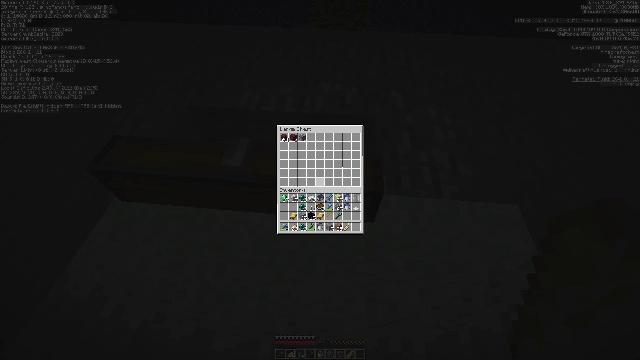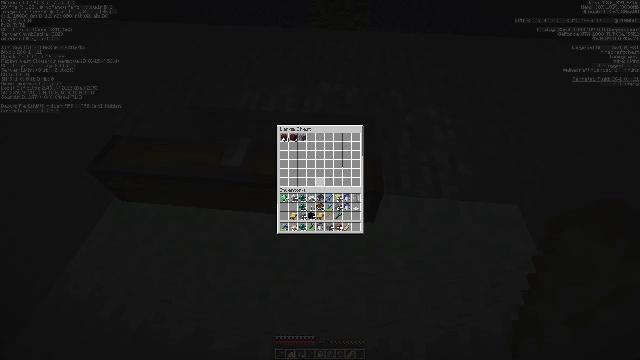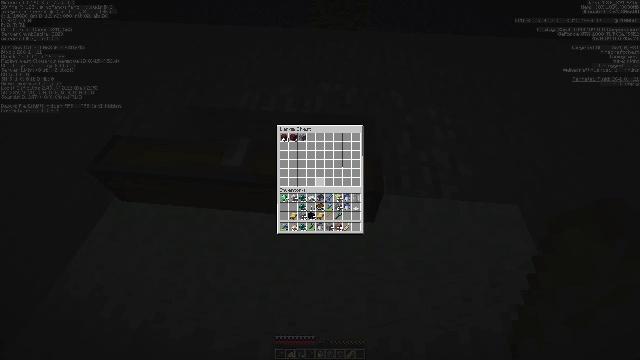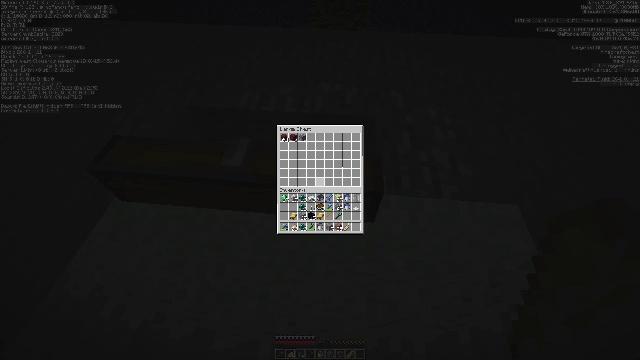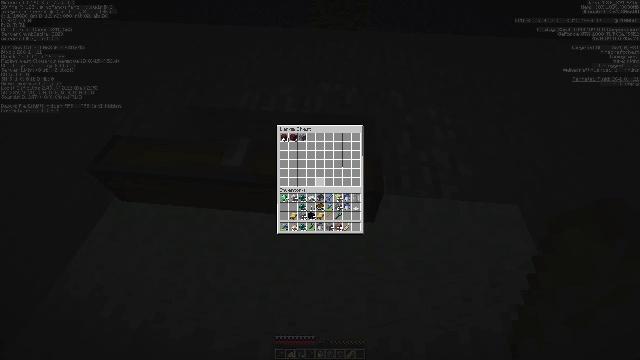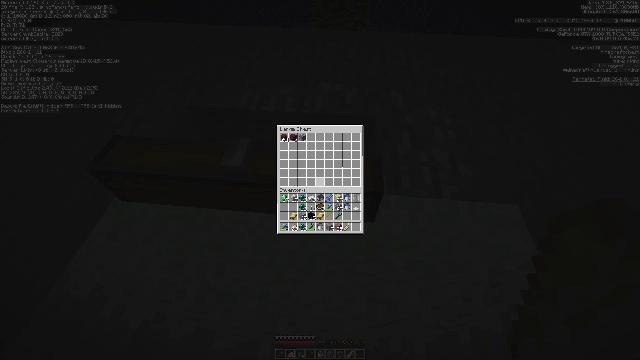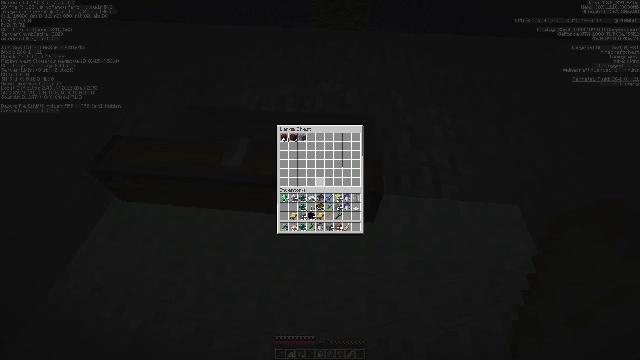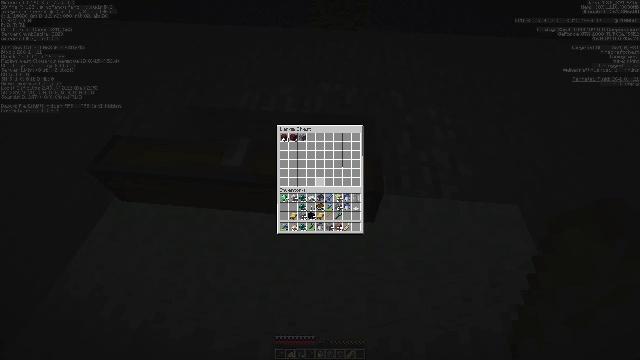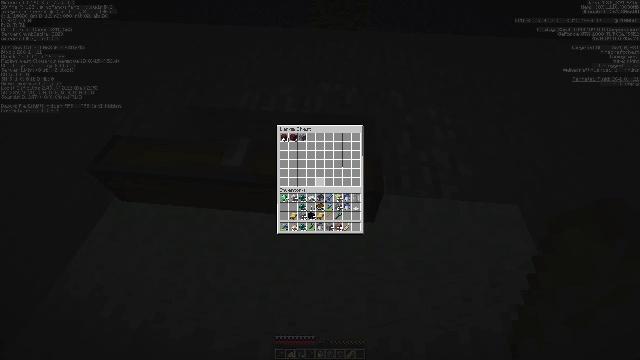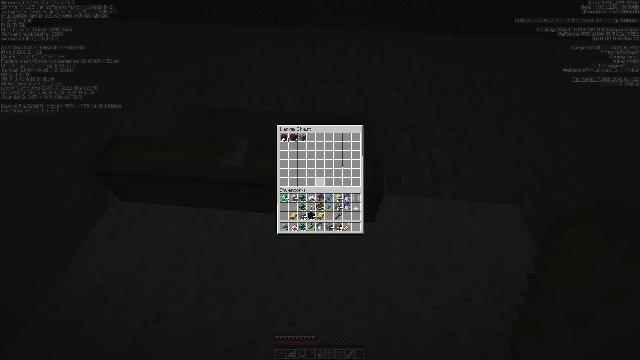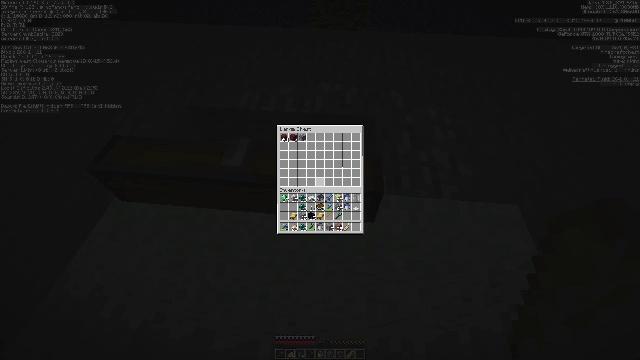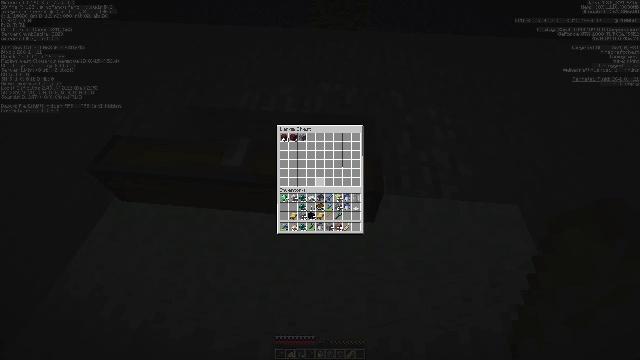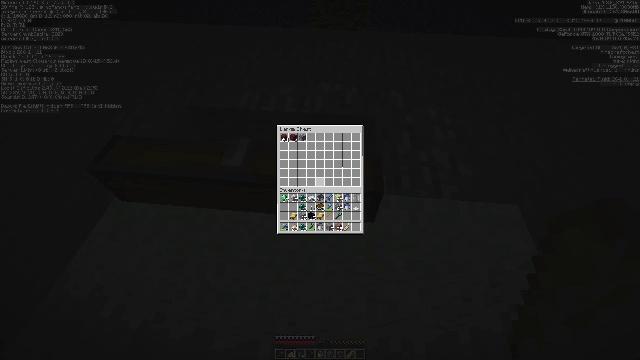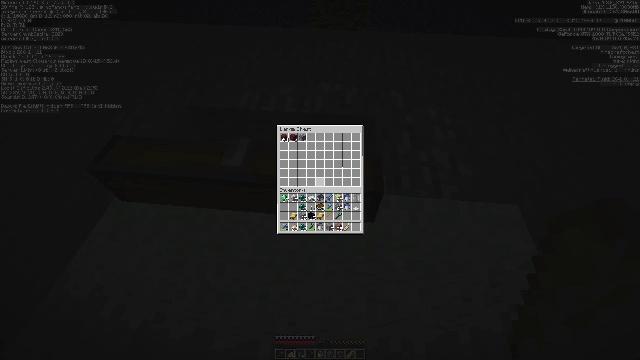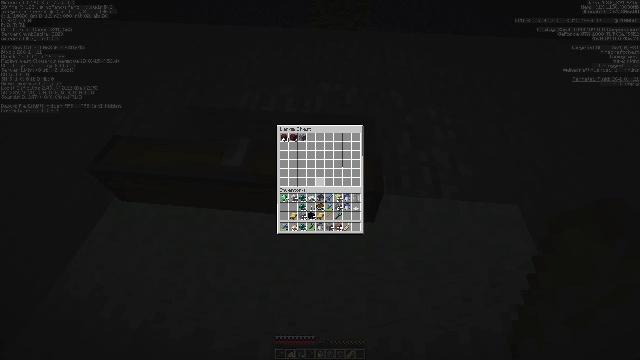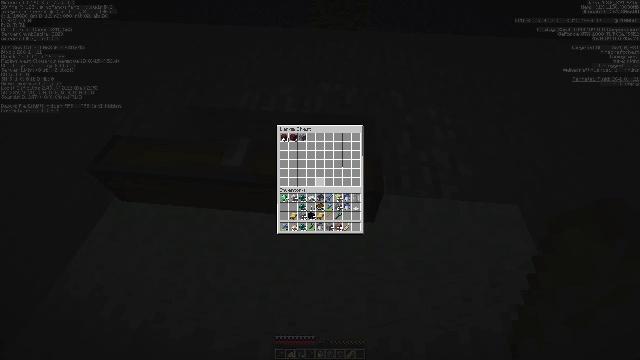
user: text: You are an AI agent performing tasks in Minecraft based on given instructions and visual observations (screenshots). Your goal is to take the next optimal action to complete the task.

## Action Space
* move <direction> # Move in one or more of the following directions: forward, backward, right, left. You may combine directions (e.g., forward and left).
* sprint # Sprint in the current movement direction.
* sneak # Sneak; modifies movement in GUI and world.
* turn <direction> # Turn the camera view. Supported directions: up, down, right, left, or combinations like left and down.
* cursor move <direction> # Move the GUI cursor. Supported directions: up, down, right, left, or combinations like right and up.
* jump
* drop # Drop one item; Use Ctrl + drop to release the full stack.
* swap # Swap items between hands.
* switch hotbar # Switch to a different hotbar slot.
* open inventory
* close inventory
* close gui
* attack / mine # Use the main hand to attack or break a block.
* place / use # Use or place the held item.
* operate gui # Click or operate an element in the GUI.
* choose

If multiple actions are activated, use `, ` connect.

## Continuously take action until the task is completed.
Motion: motion action
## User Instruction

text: Gather the white carpet for inventory.
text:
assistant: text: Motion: no_op
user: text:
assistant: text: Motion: no_op
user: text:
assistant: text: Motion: no_op
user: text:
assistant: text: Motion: no_op
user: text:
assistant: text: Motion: no_op
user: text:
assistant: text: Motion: no_op
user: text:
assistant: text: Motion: no_op
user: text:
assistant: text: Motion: no_op
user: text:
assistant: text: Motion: no_op
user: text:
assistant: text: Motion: no_op
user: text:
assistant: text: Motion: no_op
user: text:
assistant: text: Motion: no_op
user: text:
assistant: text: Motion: no_op
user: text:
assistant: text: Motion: no_op
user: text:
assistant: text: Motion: no_op
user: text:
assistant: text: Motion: no_op
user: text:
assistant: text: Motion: no_op
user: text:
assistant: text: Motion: no_op
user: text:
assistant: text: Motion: no_op
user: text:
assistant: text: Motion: no_op
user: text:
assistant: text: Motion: no_op
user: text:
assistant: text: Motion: no_op
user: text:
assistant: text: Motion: no_op
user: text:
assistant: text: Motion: no_op
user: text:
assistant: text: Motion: no_op
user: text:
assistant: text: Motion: no_op
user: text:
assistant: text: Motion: no_op
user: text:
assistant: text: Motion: no_op
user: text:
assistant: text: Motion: no_op
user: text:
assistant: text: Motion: no_op